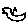
Label: bird